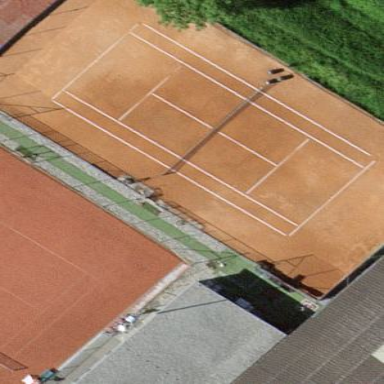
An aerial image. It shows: Tennis court on the leisure land pitch.